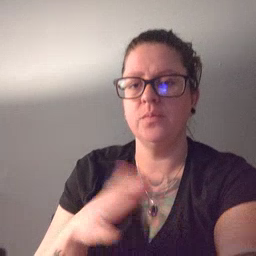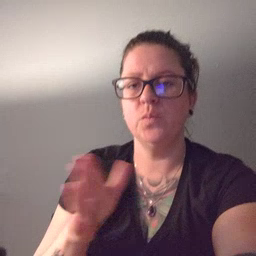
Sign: room